【题型】解答题　【知识点】解析几何　【难度】medium
(2025·上海宝山·二模) 已知双曲线 $C:x^2 - \frac{y^2}{3} = 1$, $F_1,F_2$ 分别是其左、右焦点, 直线 $l$ 与双曲线 $C$ 的右支交于 $A,B$ 两点.

(1) 当直线 $l$ 过点 $F_2$, 且 $|AB| = 6$ 时, 求 $\triangle ABF_1$ 的周长;

(2) 已知点 $N(-2,3)$, 若直线 $AN$、$BN$ 的斜率之和为 $0$, 且 $\tan \angle ANB = \frac{4}{3}$, 当 $AN$、$BN$ 分别与 $y$ 轴交于点 $R$、$S$ 时, 求 $\triangle RSN$ 的面积;

(3) 已知直线 $l$ 过点 $F_2$, $P$ 是双曲线 $C$ 上一点且位于第一象限, 且满足 $\overrightarrow{OQ} = 2\overrightarrow{OP}$ 的点 $Q$ 在线段 $AB$ 上, 若 $AB = 2QF_2$, 求点 $P$ 的坐标.
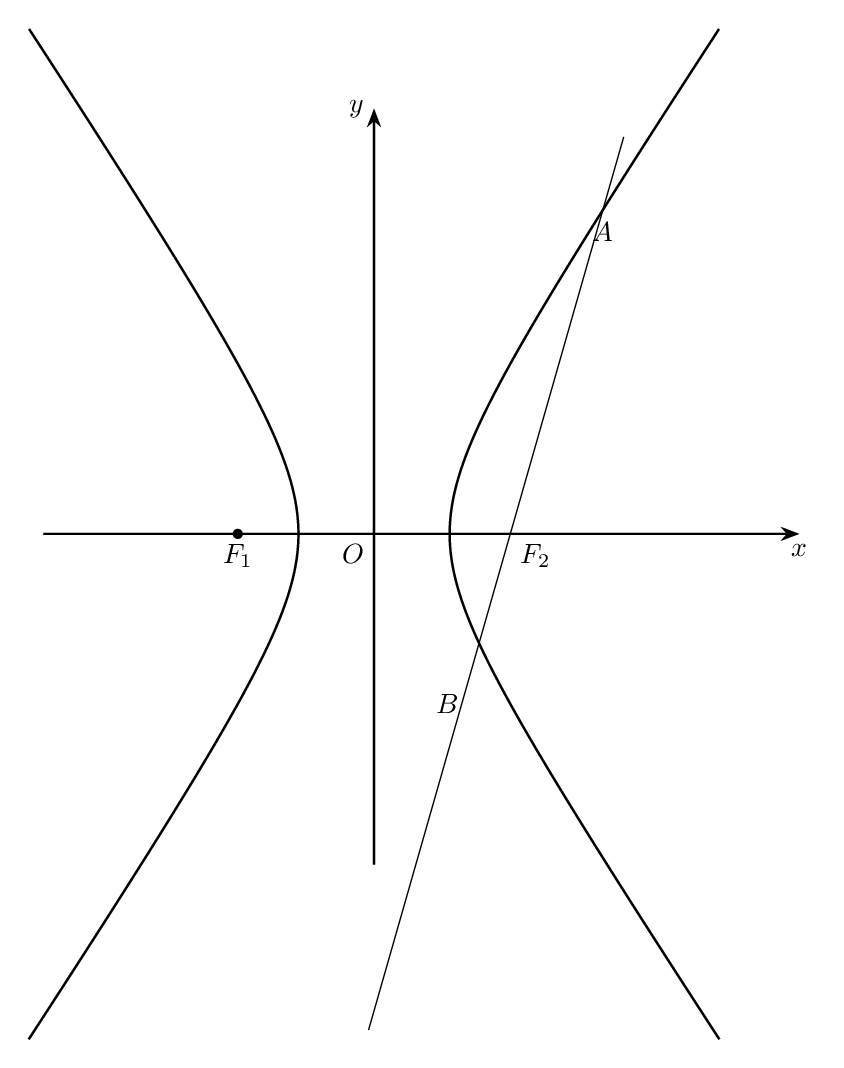
【解答】
\noindent\textbf{【详解】}

\noindent(1)

根据双曲线定义得：
$$|AF_1| - |AF_2| = 2,\quad |BF_1| - |BF_2| = 2,$$
两式相加得
$$|AF_1| + |BF_1| - (|AF_2| + |BF_2|) = 4,$$
即
$$|AF_1| + |BF_1| - |AB| = 4.$$
由已知 $|AB| = 6$ 得 $|AF_1| + |BF_1| = 10$，所以 $\triangle ABF_1$ 的周长为 $16$。

\vspace{0.5em}
\noindent(2)

设直线 $AN$、$BN$ 的倾斜角分别为 $\alpha$、$\beta$，
由已知 $k_{AN} + k_{BN} = 0$ 得 $\alpha + \beta = \pi$，不妨设 $0 < \alpha < \dfrac{\pi}{2} < \beta < \pi$，则 $\angle ANB = 2\alpha$，
由
$$\tan \angle ANB = \tan 2\alpha = \frac{4}{3}$$
可求得 $\tan \alpha = \dfrac{1}{2}$ 或 $-2$（舍），$\tan \beta = -\dfrac{1}{2}$。

所以直线 $AN$：$y - 3 = \dfrac{1}{2}(x + 2)$，解得 $R(0,4)$，
直线 $BN$：$y - 3 = -\dfrac{1}{2}(x + 2)$，解得 $S(0,2)$。

所以 $\triangle RSN$ 的面积为
$$\frac{1}{2}|RS| \cdot |x_N| = \frac{1}{2} \times 2 \times 2 = 2.$$

\vspace{0.5em}
\noindent(3)
设 $P(x_0,y_0)(x_0 > 0,y_0 > 0)$，由 $\overrightarrow{OQ} = 2\overrightarrow{OP}$ 知 $Q(2x_0,2y_0)$。

若直线 $l$ 斜率不存在，则 $l:x = 2$，此时 $P(1,0)$，$Q(2,0)$ 与点 $F_2(2,0)$ 重合，不符合题意，舍去。

设直线 $l$ 方程为：$y = k(x - 2)$，
与双曲线 $C:x^2 - \dfrac{y^2}{3} = 1$ 联立化简得
$$(k^2 - 3)x^2 - 4k^2x + 4k^2 + 3 = 0.$$
$k^2 - 3 \neq 0$，$\Delta > 0$ 显然成立，设交点 $A(x_1,y_1)$，$B(x_2,y_2)$。

由韦达定理：
$$x_1 + x_2 = \frac{4k^2}{k^2 - 3},\quad x_1x_2 = \frac{4k^2 + 3}{k^2 - 3}.$$

由 $\overrightarrow{AB} = 2\overrightarrow{QF_2}$ 得
$$(x_2 - x_1,y_2 - y_1) = 2(2 - 2x_0,-2y_0),$$
从而
$$y_2 - y_1 = 2(2 - 2x_0),$$
即
$$(y_1 - y_2)^2 = 16(x_0 - 1)^2.$$

将韦达定理代入
$$\left(\frac{4k^2}{k^2 - 3}\right)^2 - 4 \times \frac{4k^2 + 3}{k^2 - 3} = 16(x_0 - 1)^2,$$

化简得
$$9(k^2 + 1) = 4(x_0 - 1)^2(k^2 - 3)^2 $$

因为
$$k = k_{QA} = \frac{2y_0}{2x_0 - 2} = \frac{y_0}{x_0 - 1},$$
即 $y_0 = k(x_0 - 1)$。

由已知 $P(x_0,y_0)$ 在双曲线上，得 $3x_0^2 - y_0^2 = 3$，

从而
$$3x_0^2 - (k(x_0 - 1))^2 = 3,$$

得
$$k^2 = \frac{3x_0^2 - 3}{(x_0 - 1)^2} = \frac{3(x_0 + 1)}{x_0 - 1}.$$

代入 (※) 式，
$$9\left(\frac{3x_0 + 3}{x_0 - 1} + 1\right) = 4(x_0 - 1)^2\left(\frac{3x_0 + 3}{x_0 - 1} - 3\right)^2,$$

化简得
$$9\cdot\frac{4x_0 + 2}{x_0 - 1} = 4(x_0 - 1)^2\left(\frac{6}{x_0 - 1}\right)^2,$$
即
$$9\cdot\frac{4x_0 + 2}{x_0 - 1} = 4 \times 36.$$

解得 $x_0 = \dfrac{3}{2}$，则点 $P$ 的坐标为 $\left(\dfrac{3}{2},\dfrac{\sqrt{15}}{2}\right)$。

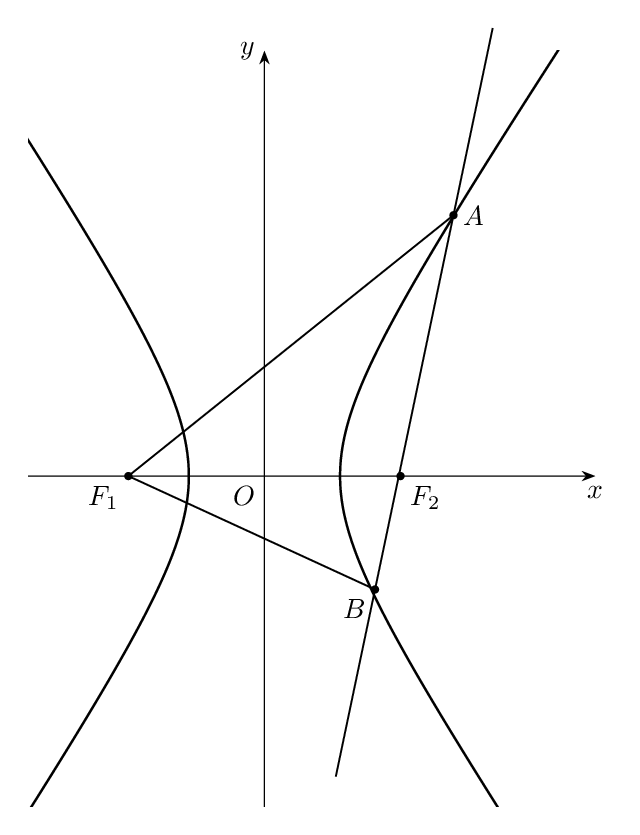
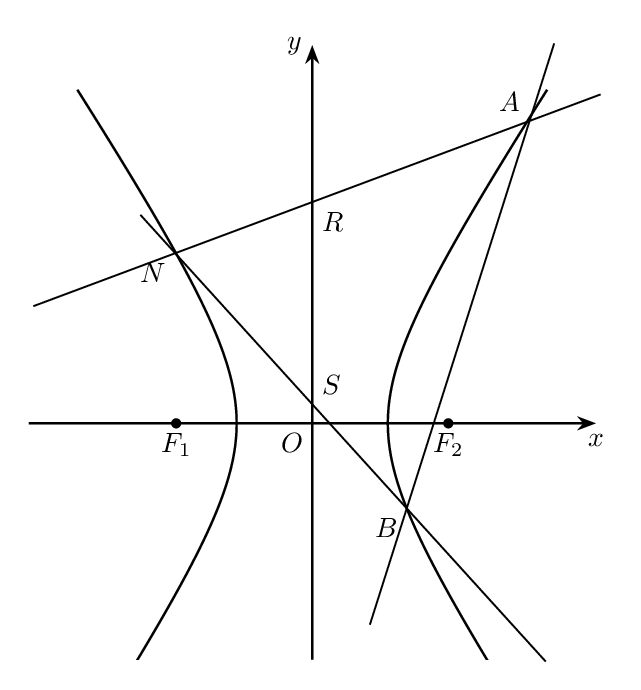
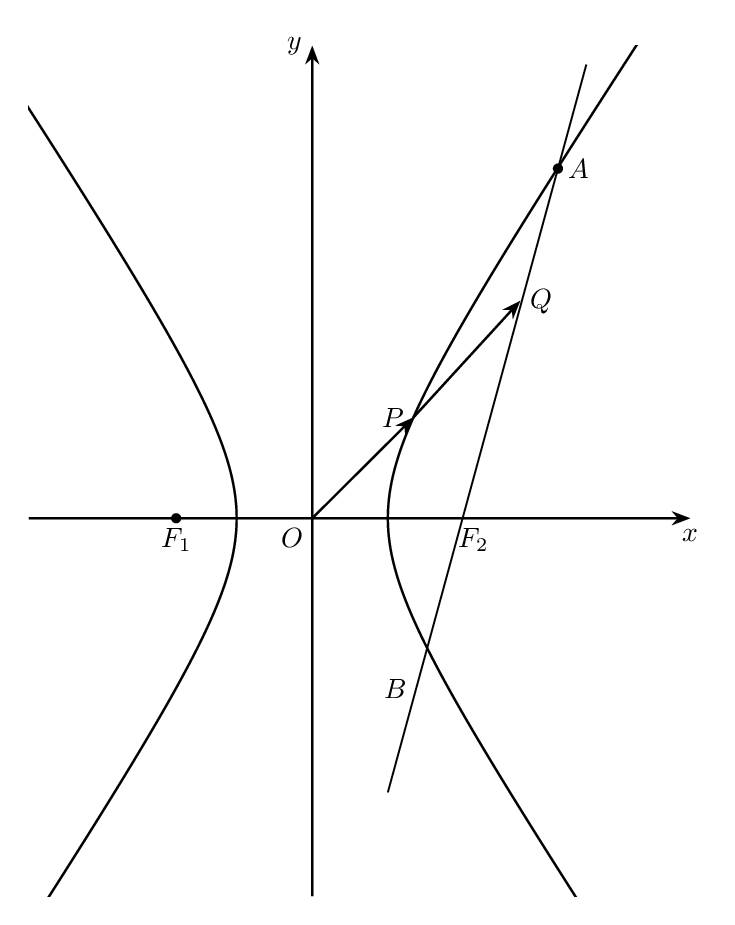